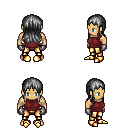
a pixel art fantasy rpg character, male body template, human, tanned skin, maroon sleeveless shirt, gold greaves, gray unkempt hairstyle, metal gloves, gold boots, four views (front, back, left, right), 2x2 character sprite sheet, small pixel art, hard edges, no anti-aliasing